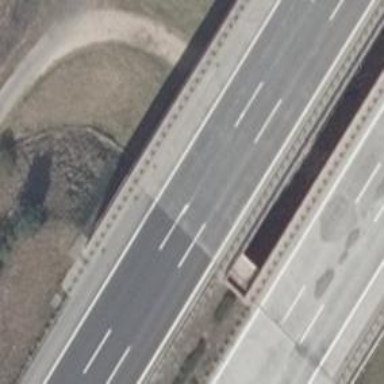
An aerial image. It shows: Concrete bridge located on motorway.